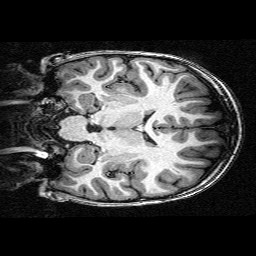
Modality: T1w
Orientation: coronal
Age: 10
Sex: female
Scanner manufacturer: siemens
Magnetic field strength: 3 T
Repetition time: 2.3 s
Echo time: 0.00336 s